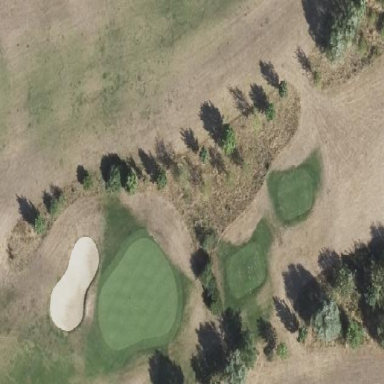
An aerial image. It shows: Rough area in golf course.